Field crop: maize
Growth stage: 2
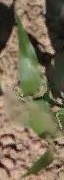
Species: maize